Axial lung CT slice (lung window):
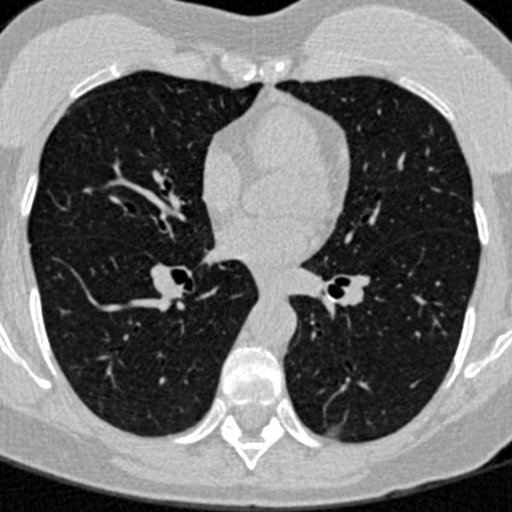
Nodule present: yes
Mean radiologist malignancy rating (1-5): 2